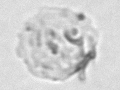
Label: detritus_transparent